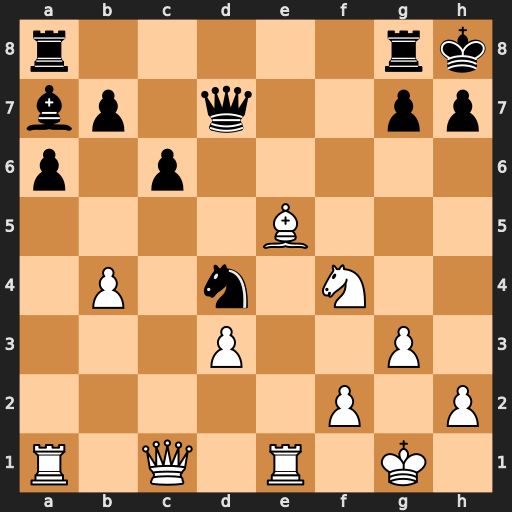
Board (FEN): r5rk/bp1q2pp/p1p5/4B3/1P1n1N2/3P2P1/5P1P/R1Q1R1K1
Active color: w
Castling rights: -
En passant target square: -
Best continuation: Ng6+ hxg6 Qh6#